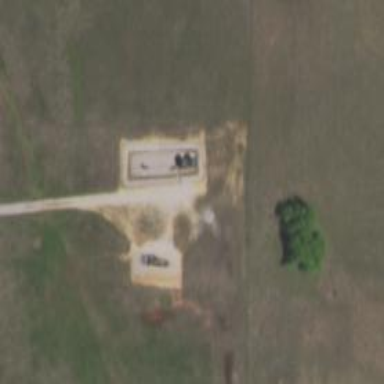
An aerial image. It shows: Storage tank with man-made structure.